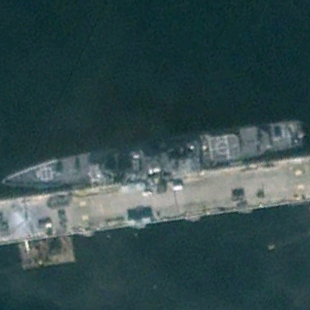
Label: cruiser